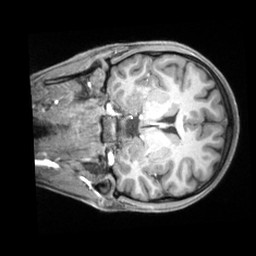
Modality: T1w
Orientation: coronal
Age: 20
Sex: female
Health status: ill
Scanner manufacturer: siemens
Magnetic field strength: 3 T
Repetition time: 2.2 s
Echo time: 0.00218 s